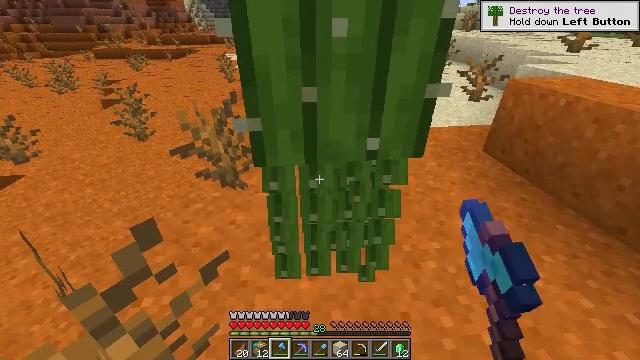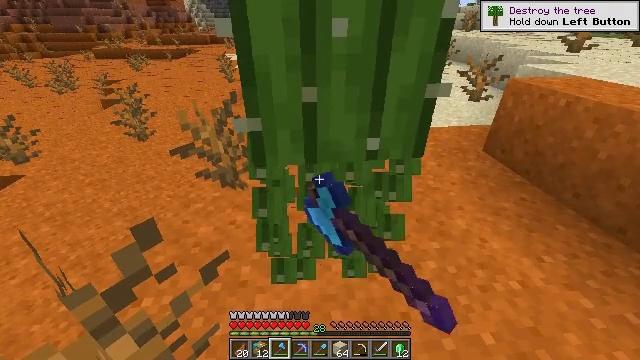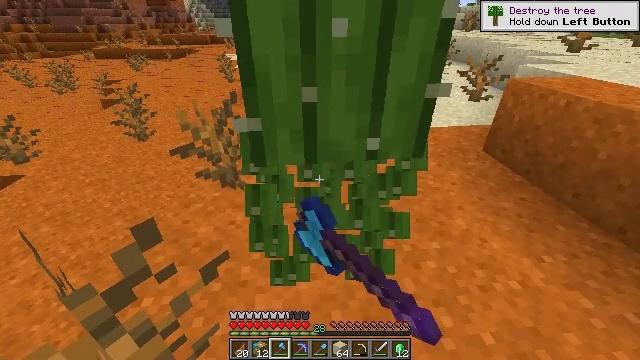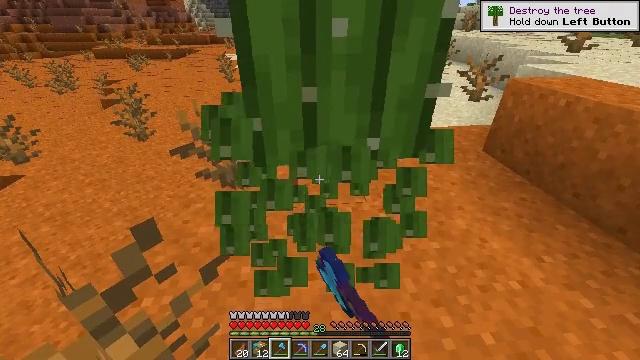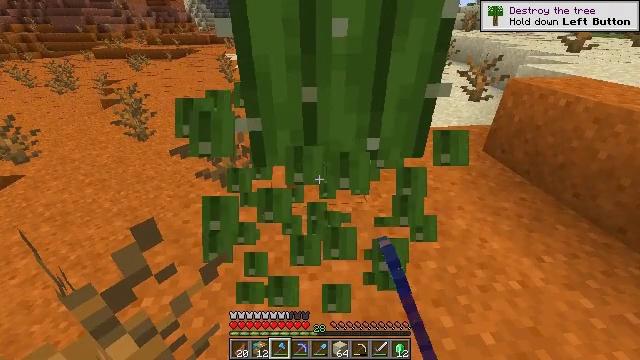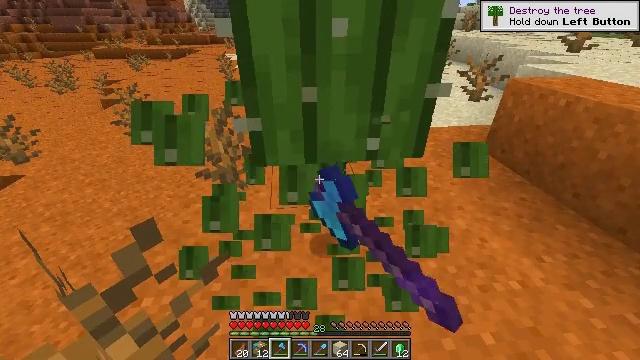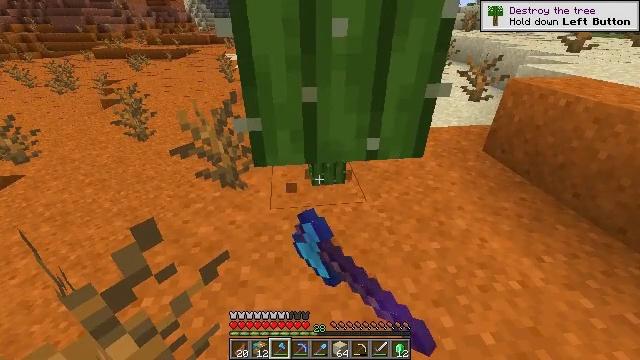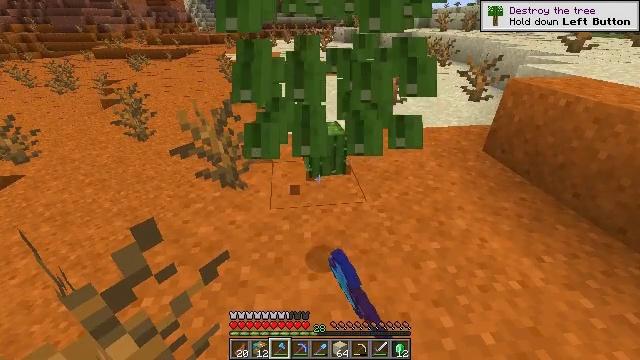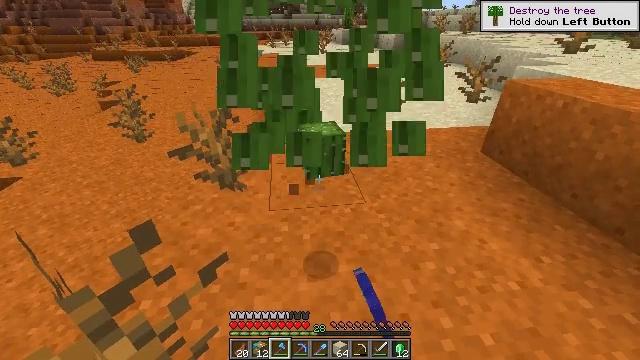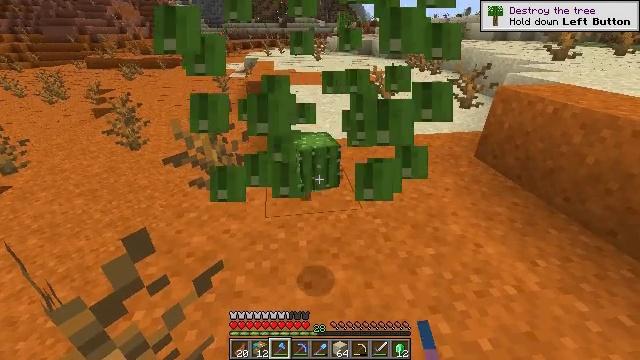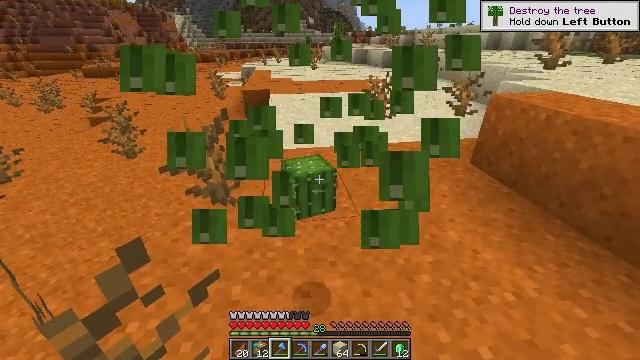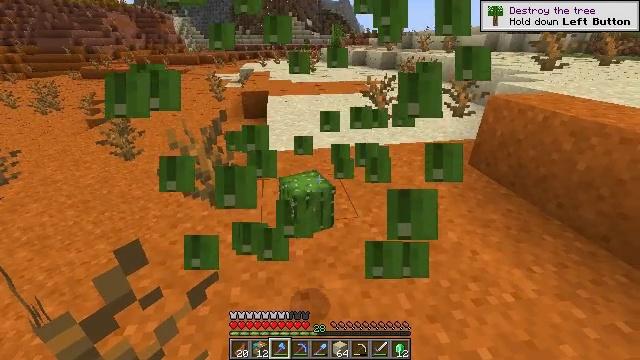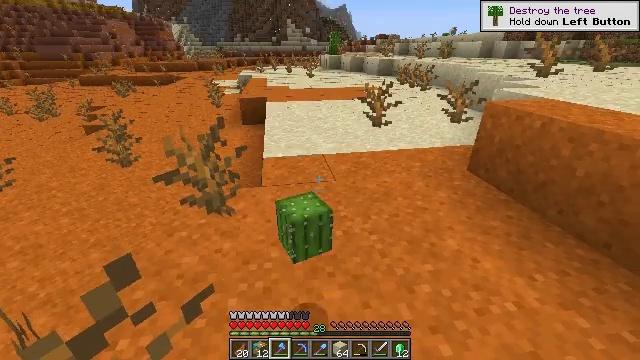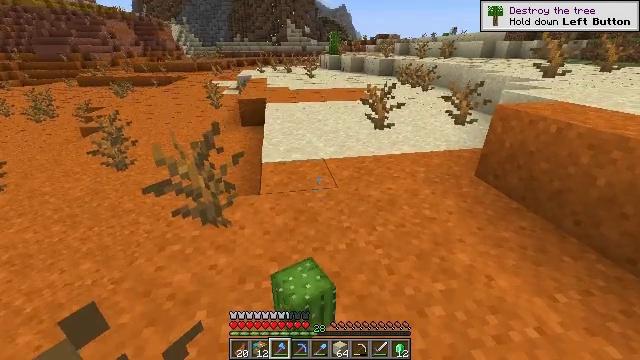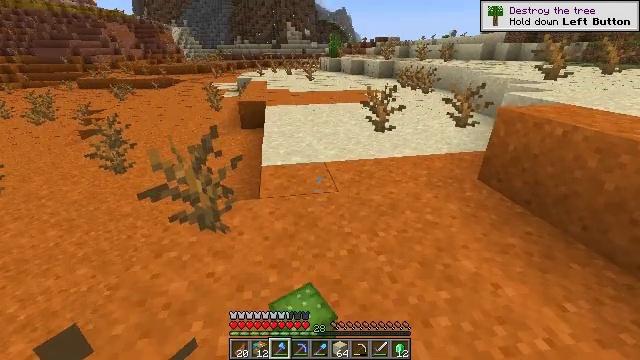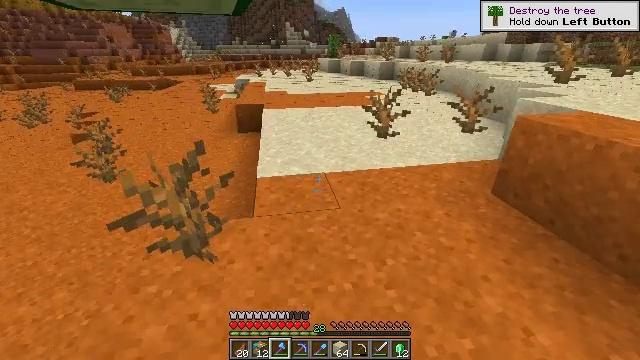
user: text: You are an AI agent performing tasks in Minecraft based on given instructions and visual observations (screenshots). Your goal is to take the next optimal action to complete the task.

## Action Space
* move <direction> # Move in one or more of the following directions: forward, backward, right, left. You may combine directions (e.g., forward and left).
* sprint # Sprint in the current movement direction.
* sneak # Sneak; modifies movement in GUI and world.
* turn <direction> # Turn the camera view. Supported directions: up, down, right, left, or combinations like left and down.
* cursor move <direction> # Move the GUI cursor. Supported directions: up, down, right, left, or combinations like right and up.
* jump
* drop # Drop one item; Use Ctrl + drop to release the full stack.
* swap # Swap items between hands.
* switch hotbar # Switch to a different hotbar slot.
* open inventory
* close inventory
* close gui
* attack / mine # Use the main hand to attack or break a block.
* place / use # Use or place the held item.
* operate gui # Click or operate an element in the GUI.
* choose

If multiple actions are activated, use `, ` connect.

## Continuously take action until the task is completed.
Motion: motion action
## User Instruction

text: Break the cactus block.
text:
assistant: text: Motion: attack / mine
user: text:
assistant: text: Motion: attack / mine
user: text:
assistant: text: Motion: attack / mine
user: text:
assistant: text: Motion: attack / mine
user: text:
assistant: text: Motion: attack / mine
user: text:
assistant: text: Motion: attack / mine
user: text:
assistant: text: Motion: attack / mine
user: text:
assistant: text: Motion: no_op
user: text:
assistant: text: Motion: turn right and up
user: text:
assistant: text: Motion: turn up
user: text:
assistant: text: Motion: no_op
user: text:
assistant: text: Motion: move forward, turn up
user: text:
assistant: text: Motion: move forward
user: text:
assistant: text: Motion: move forward
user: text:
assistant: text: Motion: move forward
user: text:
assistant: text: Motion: move forward
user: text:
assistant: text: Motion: move forward
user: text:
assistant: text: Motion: move forward
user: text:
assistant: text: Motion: move forward, sprint
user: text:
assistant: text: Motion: move forward, sprint
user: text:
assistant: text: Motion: move forward, sprint
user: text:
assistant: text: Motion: move forward, sprint, turn left and up
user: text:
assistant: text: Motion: move forward, turn left and up
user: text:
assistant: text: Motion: move forward, sprint, turn left and up
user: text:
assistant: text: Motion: move forward, sprint
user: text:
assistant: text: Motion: move forward, sprint
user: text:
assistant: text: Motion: move forward, sprint, turn right and up
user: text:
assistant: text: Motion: move forward, turn right and up
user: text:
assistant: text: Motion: move forward, turn right and up
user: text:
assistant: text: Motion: move forward